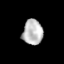
Tissue: lung
Cell type: Epithelial cells
Senescence score: 0.2348
Nuclear area (px): 494
Mean DAPI intensity: 187.524